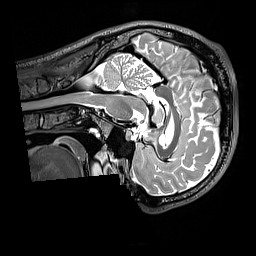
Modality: T2w
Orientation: sagittal
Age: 27
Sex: male
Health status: healthy
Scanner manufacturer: siemens
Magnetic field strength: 3 T
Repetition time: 3.2 s
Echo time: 0.568 s